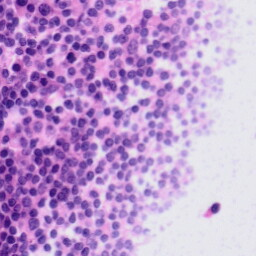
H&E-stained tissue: Tonsil